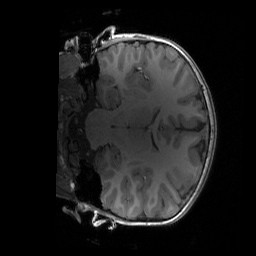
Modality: T1w
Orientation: coronal
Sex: female
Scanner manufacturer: siemens
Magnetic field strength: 3 T
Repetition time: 1.9 s
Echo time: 0.00243 s